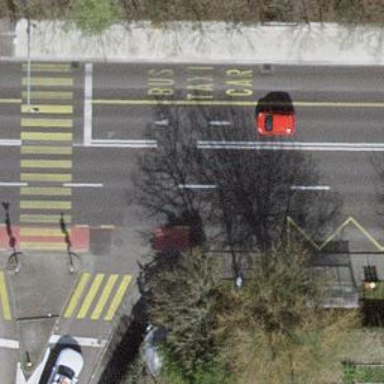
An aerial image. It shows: Road with traffic signals.